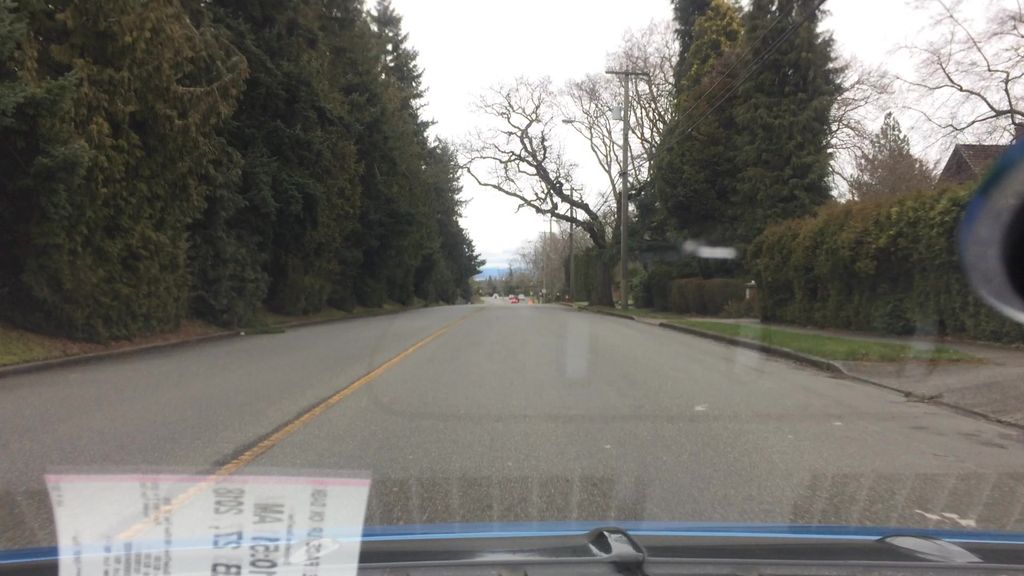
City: victoria